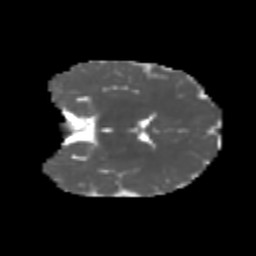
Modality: MD
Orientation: coronal
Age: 6
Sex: male
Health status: healthy